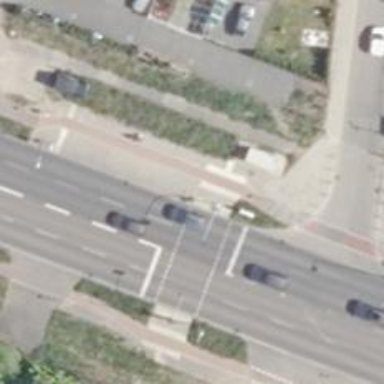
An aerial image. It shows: Platform for public transport on the road.